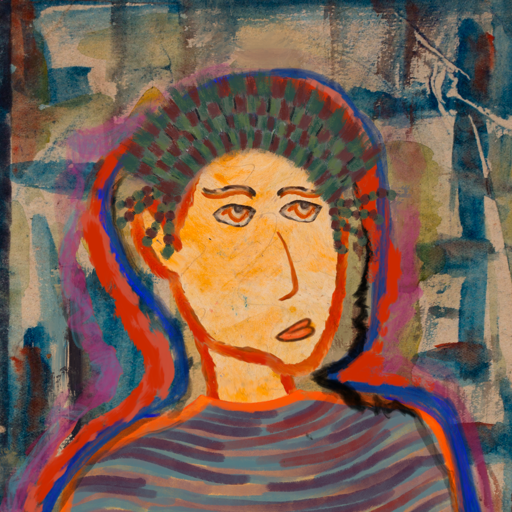
Background: Orphan, Head And Neck Side: Experience, Face Side: Experience, Bust: Experience, Hair Side: Experience, Head Accessory: After_Raid_Crown, Second Necklace: Blank, Necklace: Blank, Baby: Blank